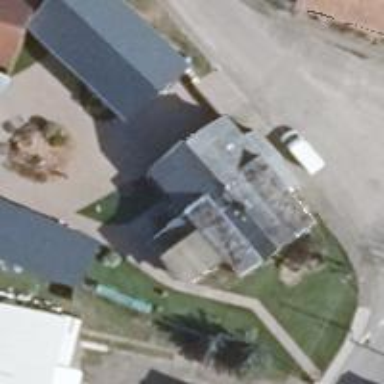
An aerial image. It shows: House with flat grey roof.